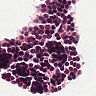
Metastatic tissue present: no